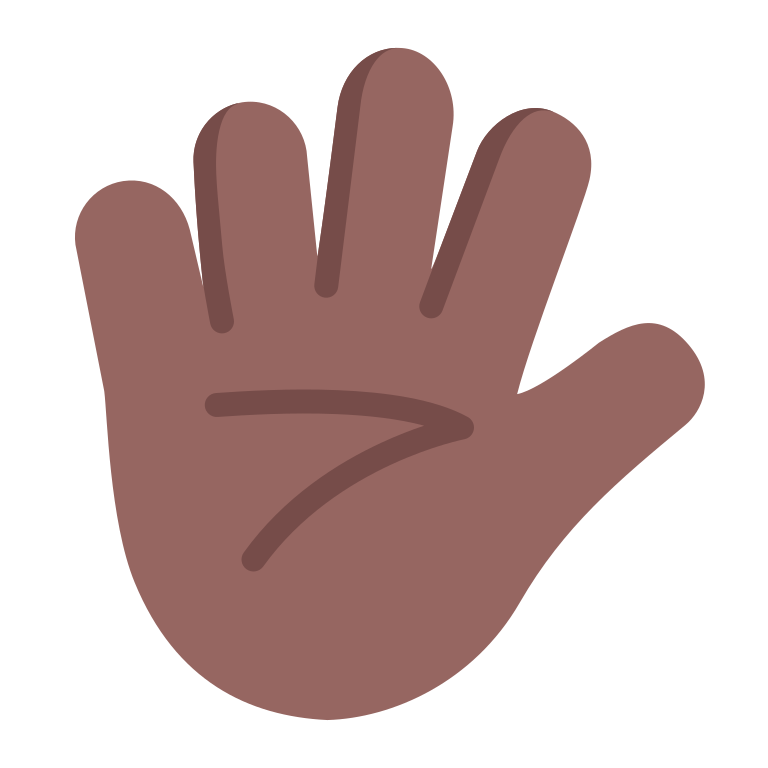
hand with fingers splayed flat  dark